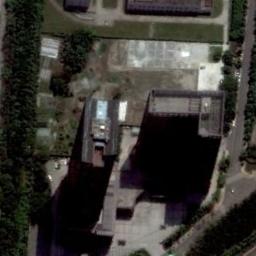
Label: commercial_area